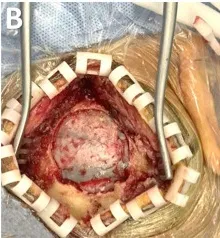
Surgical procedure of EF-SCITA approach for resection of posterior fossa tumor. (B) Bone window for exposure of the transverse sinus and the inner edge of the sigmoid sinus.
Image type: radiology (ct)